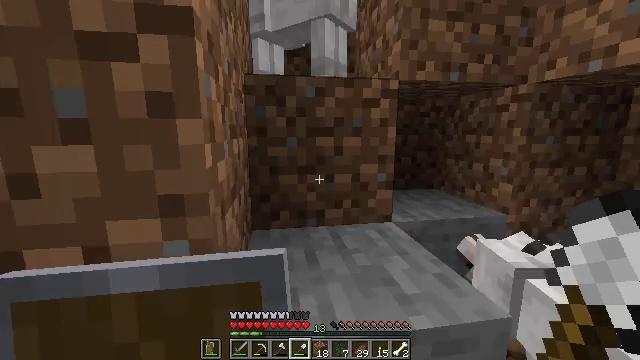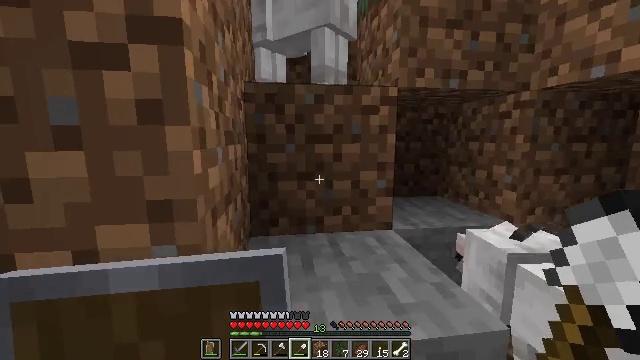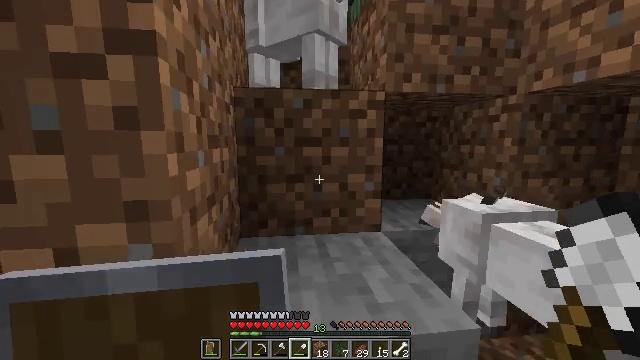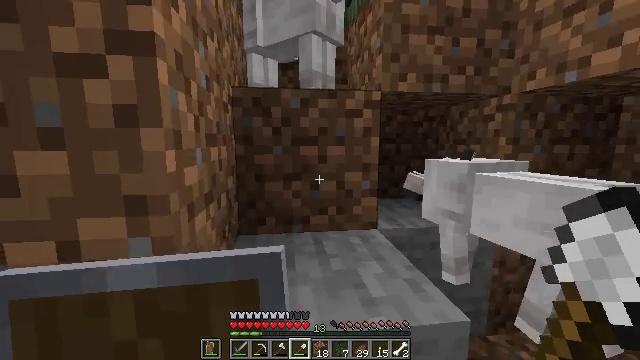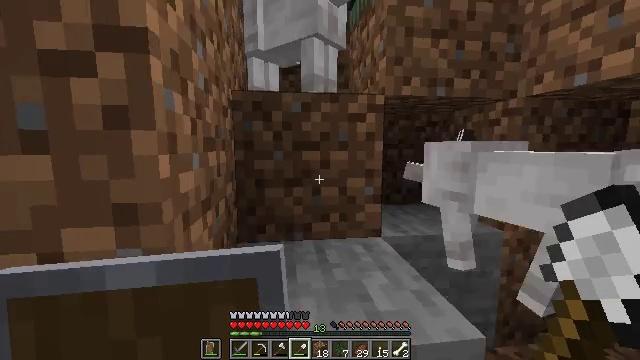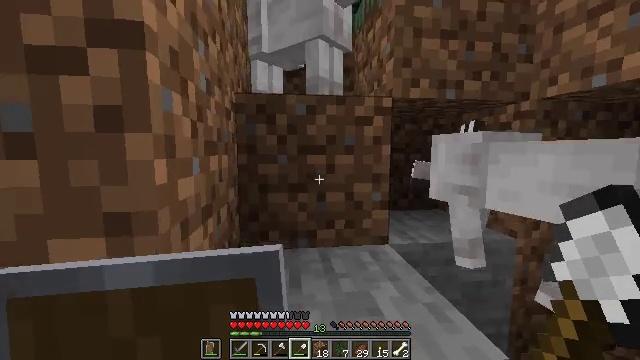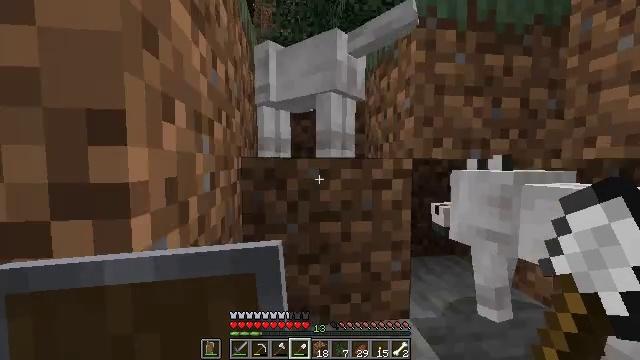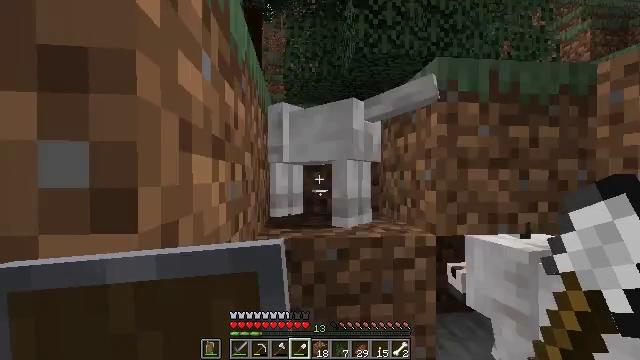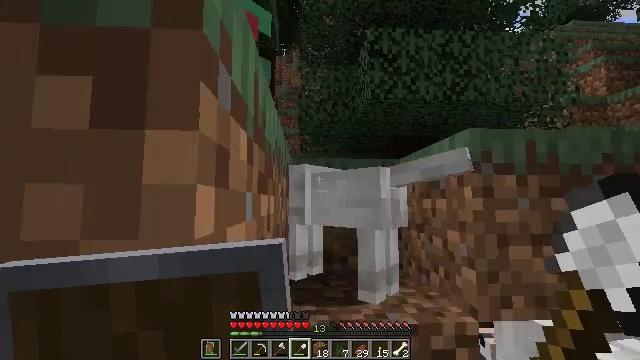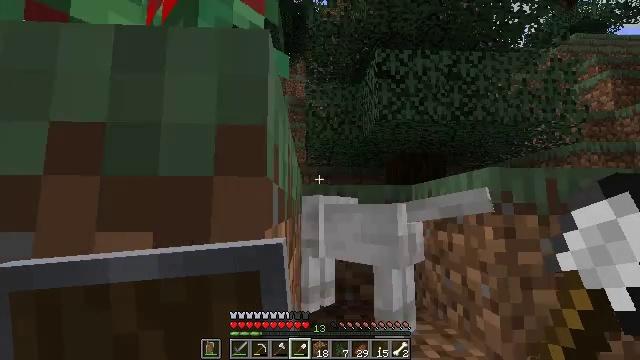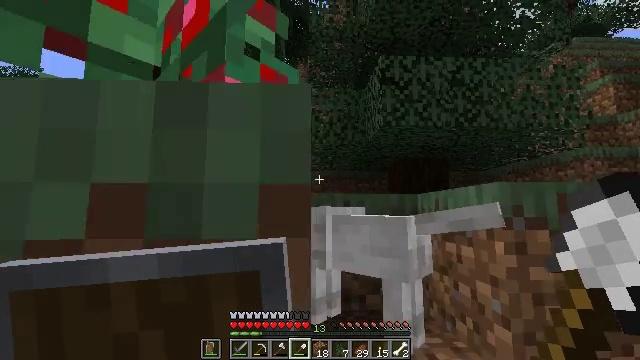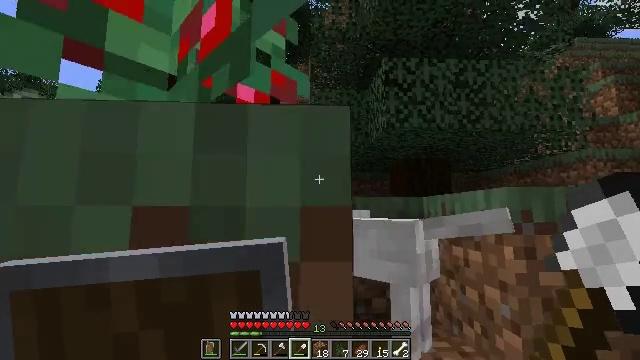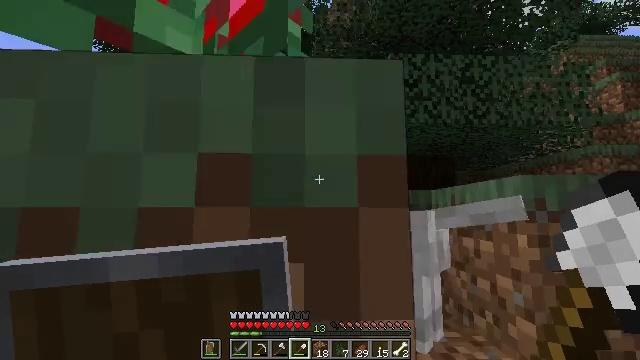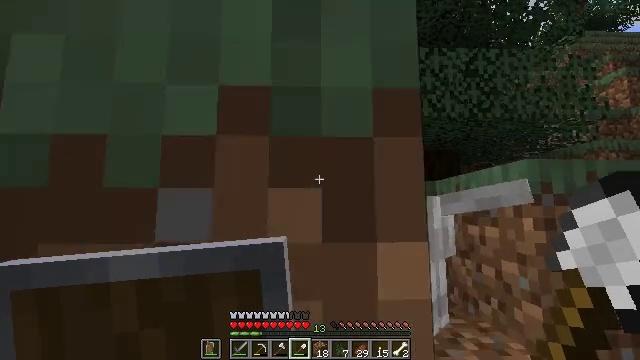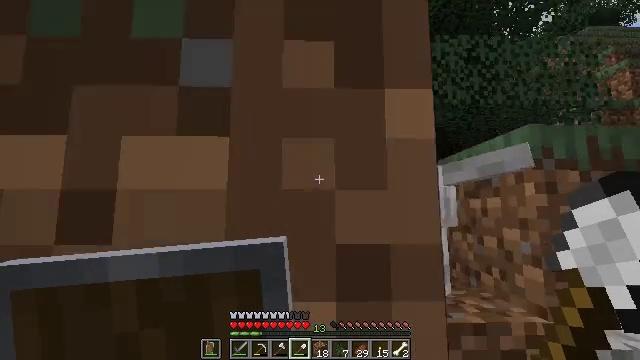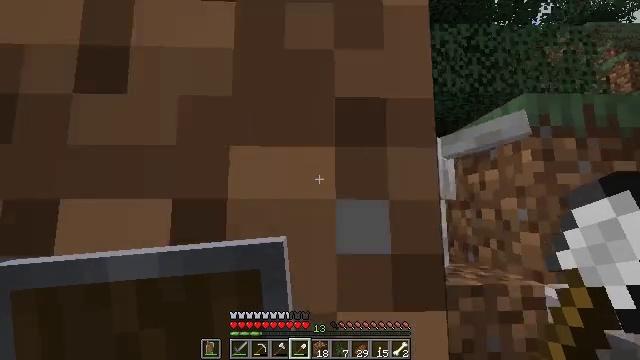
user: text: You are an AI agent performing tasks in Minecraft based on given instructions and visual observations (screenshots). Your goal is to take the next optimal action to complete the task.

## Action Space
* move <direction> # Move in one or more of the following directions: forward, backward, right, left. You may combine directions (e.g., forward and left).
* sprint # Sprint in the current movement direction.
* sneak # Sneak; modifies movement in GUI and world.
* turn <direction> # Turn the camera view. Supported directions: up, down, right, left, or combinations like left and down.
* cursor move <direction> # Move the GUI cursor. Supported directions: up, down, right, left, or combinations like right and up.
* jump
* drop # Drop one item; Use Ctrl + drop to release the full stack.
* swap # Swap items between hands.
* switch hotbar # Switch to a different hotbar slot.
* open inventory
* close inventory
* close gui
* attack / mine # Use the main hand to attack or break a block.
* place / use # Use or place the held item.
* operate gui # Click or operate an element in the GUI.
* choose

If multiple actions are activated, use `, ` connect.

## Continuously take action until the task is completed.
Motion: motion action
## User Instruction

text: Gather materials from the sweet berry bush.
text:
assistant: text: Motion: move right, turn left and up
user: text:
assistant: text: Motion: no_op
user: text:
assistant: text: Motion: move forward
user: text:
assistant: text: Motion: move forward, turn up
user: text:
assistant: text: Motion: move forward
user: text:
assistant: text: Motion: move forward, turn up, jump
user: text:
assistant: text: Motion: move forward, turn left and up, jump
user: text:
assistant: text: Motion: move forward, turn left and up, jump
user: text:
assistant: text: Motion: move forward, turn up, jump
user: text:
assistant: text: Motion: move forward, jump
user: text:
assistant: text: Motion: move forward, jump
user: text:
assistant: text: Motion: move forward and move right, jump
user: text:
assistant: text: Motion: move forward and move right, jump
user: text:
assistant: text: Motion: move forward and move right, jump
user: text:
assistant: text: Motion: move forward and move right, jump
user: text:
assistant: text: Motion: move forward and move right, jump
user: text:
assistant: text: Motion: move forward and move right, jump
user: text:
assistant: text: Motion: move forward and move right, turn left and up, jump
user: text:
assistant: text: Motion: move forward and move right, turn left and up
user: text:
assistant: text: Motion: move right, turn left and up
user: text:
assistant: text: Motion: move right, turn left and up, jump
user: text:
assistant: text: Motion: move right, turn left, jump
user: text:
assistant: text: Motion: move right, turn left, jump
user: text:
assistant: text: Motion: move right, turn left, jump
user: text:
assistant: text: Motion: move right, turn left, jump
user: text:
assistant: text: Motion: move right, turn left, jump
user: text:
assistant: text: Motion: move right, turn left, jump
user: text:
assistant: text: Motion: move right, turn left
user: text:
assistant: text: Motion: turn left
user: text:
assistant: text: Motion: turn left